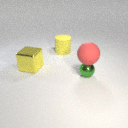
large yellow rubber cylinder to the left of small green metal sphere